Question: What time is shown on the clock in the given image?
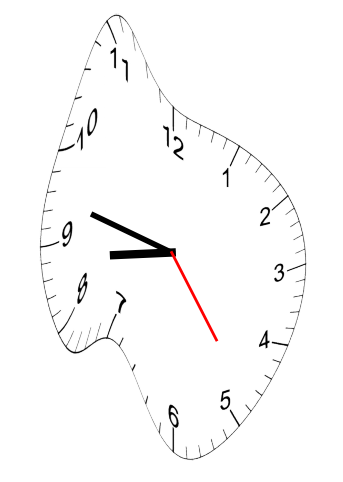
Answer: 08:47:24